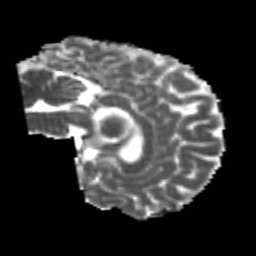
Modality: MD
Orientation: sagittal
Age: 24
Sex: male
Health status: healthy
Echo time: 0.074 s